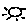
Label: sun